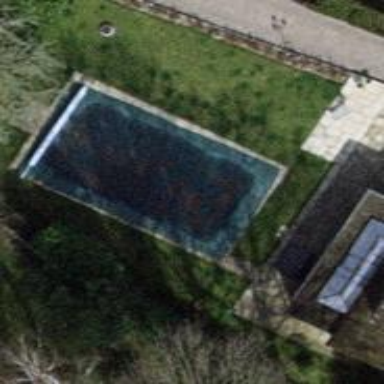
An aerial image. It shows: Swimming pool located in leisure land.